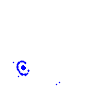
Particle: electron